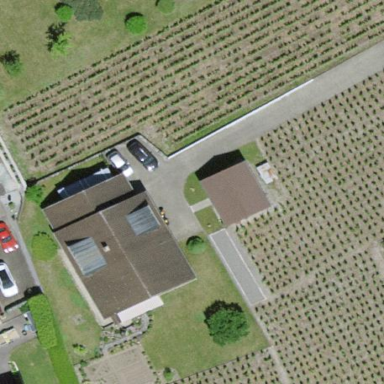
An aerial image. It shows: Vineyard with grape crops.